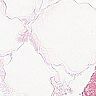
Metastatic tissue present: no